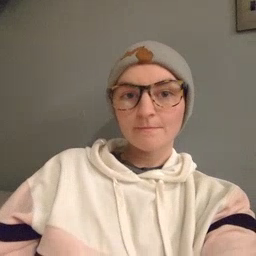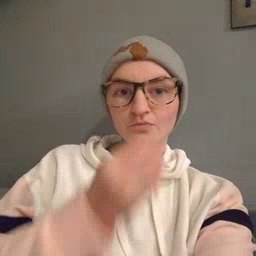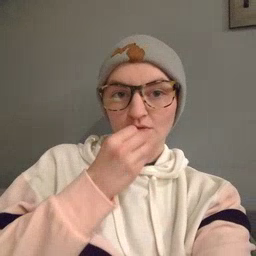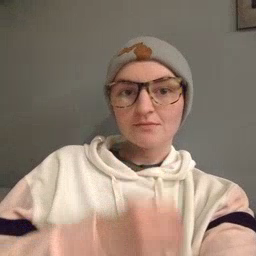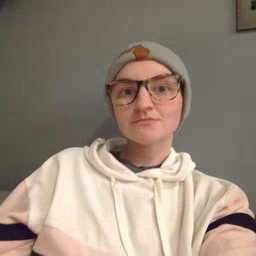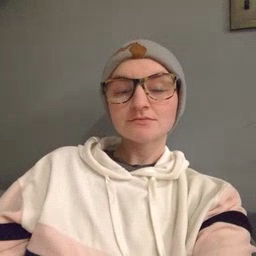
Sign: food